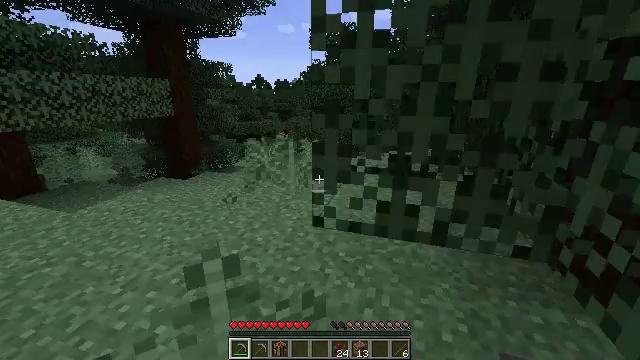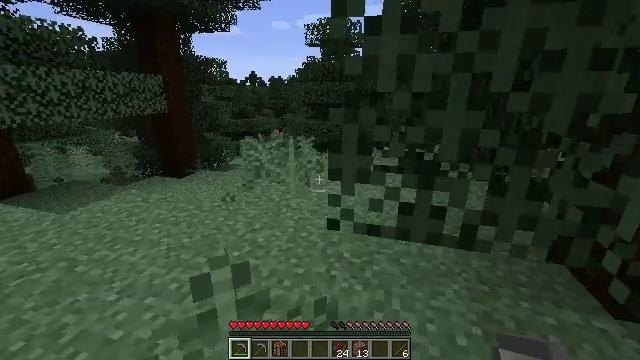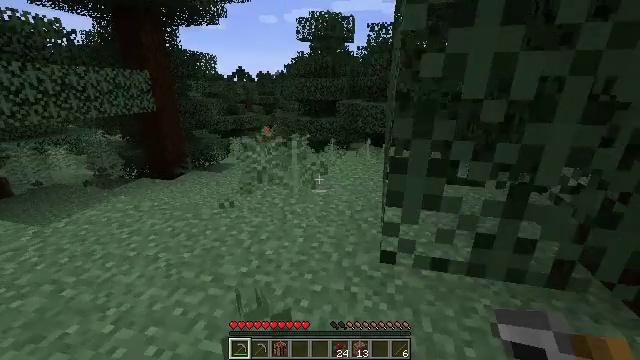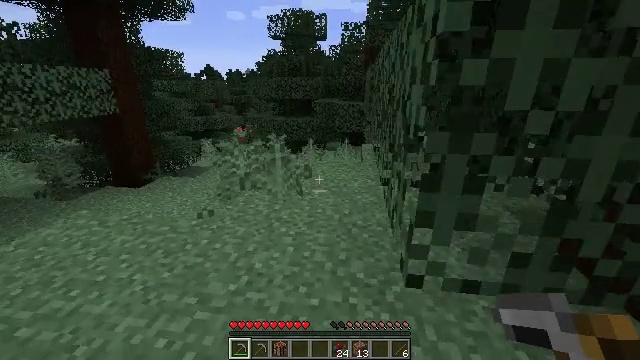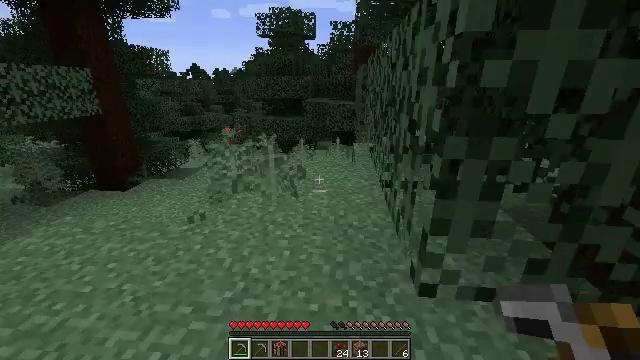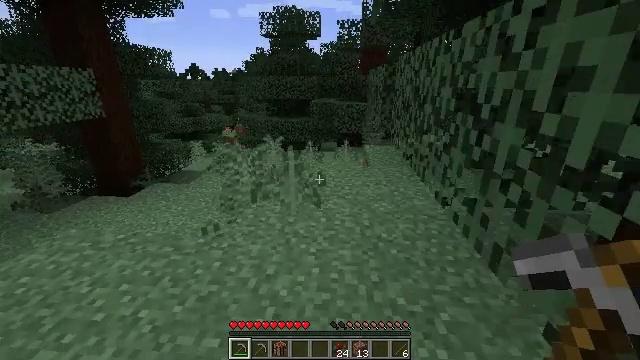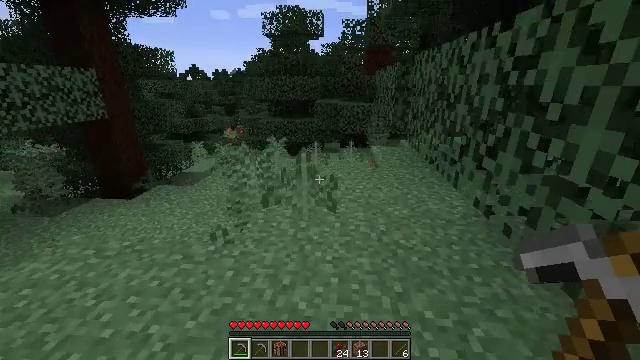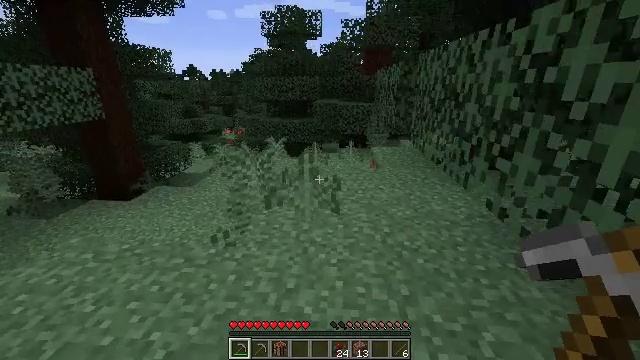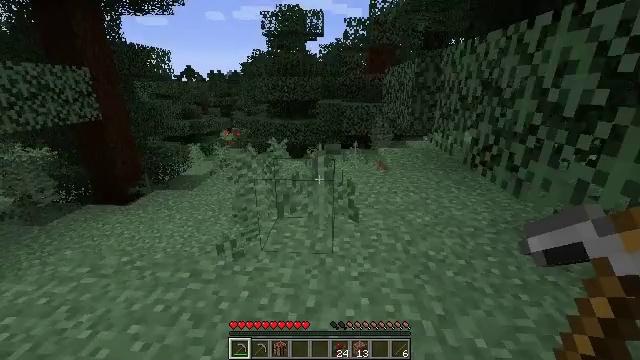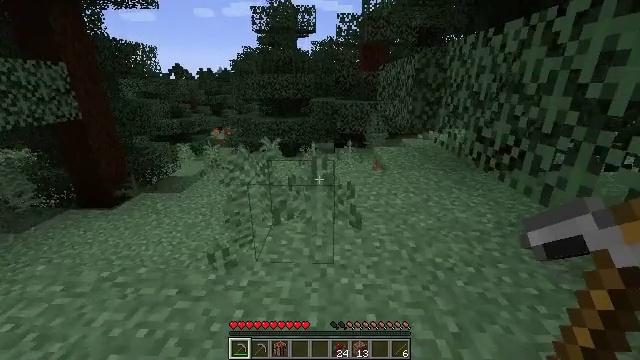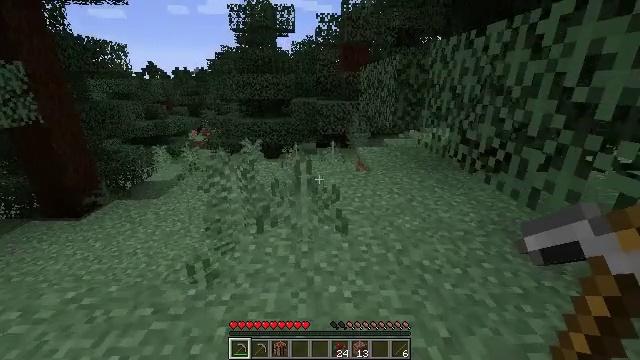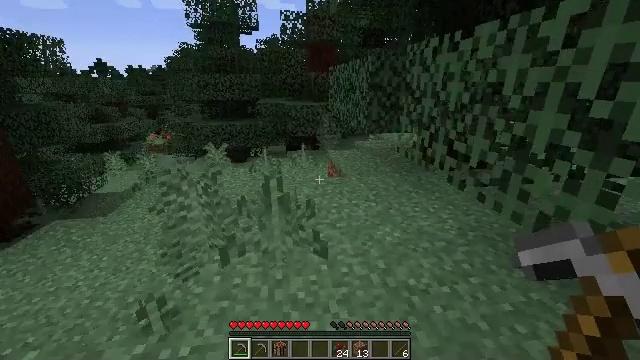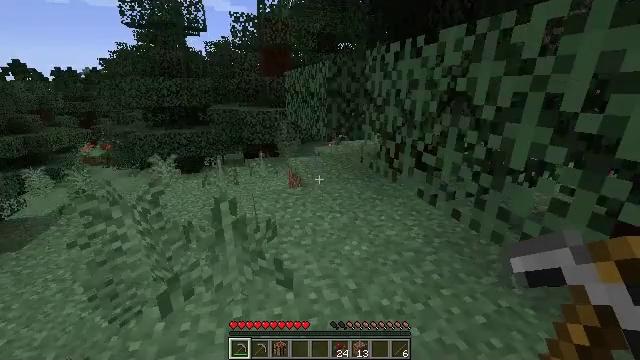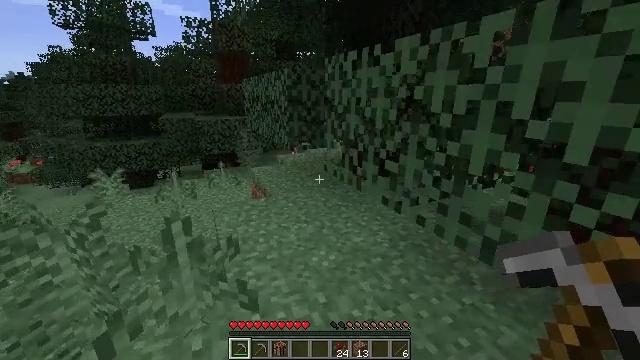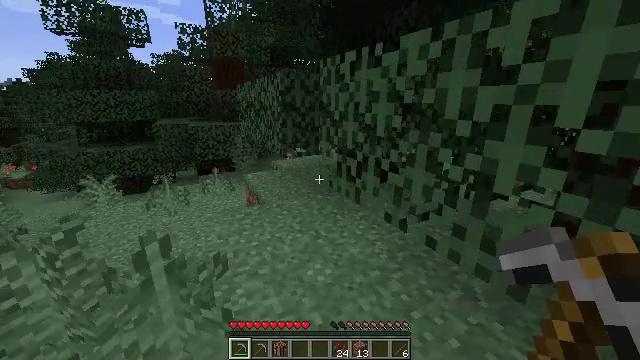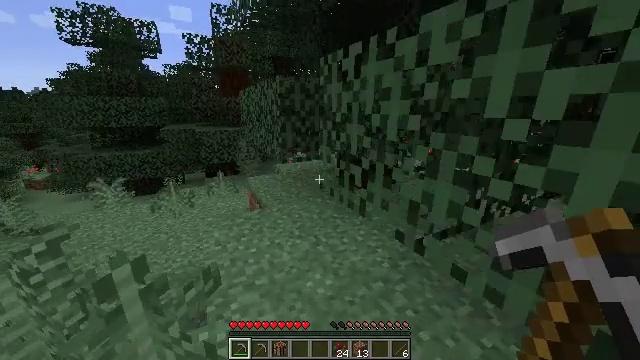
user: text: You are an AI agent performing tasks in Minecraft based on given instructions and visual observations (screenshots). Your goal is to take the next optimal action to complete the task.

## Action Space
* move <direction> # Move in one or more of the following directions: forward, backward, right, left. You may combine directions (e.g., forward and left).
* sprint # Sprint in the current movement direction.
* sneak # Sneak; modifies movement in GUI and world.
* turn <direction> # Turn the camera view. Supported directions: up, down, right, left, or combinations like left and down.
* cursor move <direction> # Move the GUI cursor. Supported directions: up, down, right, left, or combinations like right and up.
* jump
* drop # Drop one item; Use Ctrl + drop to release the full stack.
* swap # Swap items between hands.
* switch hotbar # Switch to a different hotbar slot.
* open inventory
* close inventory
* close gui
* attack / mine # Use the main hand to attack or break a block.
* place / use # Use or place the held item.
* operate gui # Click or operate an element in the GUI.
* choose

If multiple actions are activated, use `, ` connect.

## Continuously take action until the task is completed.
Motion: motion action
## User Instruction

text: Mine the sweet berry bush.
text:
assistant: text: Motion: move forward and move left, turn right
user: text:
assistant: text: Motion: move forward and move left, turn right
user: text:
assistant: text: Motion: move forward and move left, turn right
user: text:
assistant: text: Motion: move forward and move left, turn right
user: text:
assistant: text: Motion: move forward and move left
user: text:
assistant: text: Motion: move forward and move left
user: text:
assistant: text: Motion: move forward and move left
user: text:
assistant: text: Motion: move forward
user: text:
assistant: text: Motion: move forward, turn right
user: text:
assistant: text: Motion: move forward, turn right
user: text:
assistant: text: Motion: move forward, turn right
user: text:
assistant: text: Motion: move forward, turn right
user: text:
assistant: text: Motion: move forward, sprint, turn right and up
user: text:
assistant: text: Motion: move forward, sprint, turn right
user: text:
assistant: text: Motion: move forward, sprint
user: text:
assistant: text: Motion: move forward, sprint
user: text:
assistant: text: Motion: move forward, sprint
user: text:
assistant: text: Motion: move forward, sprint
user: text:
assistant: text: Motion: move forward, sprint
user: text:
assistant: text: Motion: move forward, sprint
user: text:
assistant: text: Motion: move forward, sprint
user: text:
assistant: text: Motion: move forward, sprint, turn right
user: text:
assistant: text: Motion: move forward and move left, sprint, turn right
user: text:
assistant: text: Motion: move forward and move left, sprint, turn right
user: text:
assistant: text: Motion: move forward and move left, sprint, turn right
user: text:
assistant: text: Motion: move forward and move left, sprint, turn right
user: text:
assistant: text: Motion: move forward and move left, sprint
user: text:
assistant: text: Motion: move forward and move left, sprint
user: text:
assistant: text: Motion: move forward and move left, sprint
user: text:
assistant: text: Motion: move forward and move left, sprint